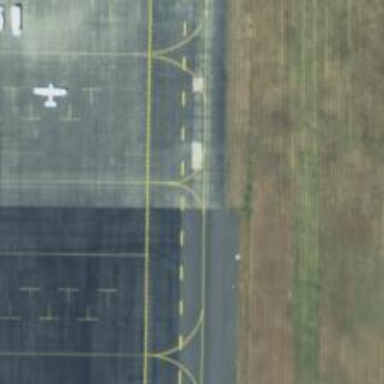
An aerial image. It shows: Image of taxiway at airport.